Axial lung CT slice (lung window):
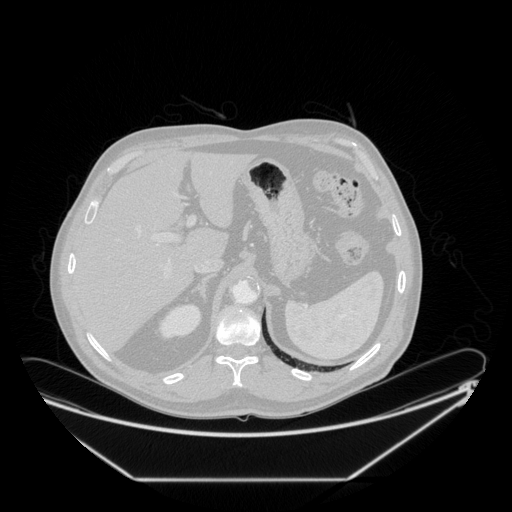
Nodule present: no